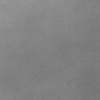
Label: dusty